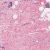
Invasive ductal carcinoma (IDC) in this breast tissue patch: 0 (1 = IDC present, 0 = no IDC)